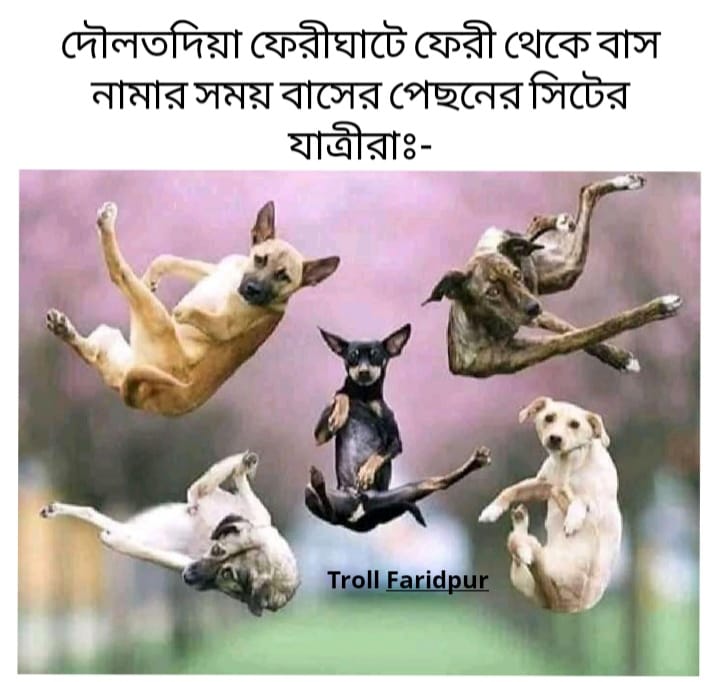
Caption: দৌলতদিয়া  ফেরীঘাটে ফেরী থেকে বাস নামার সময় বাসের পেছনের সিটের যাত্রীরাঃ-
Label: non-hate